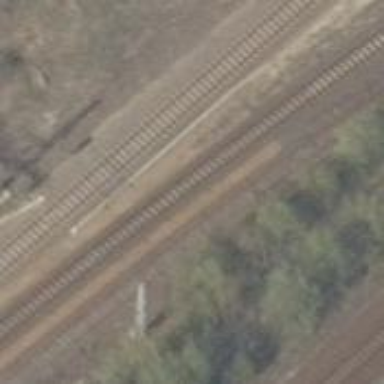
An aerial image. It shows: Abandoned railway.